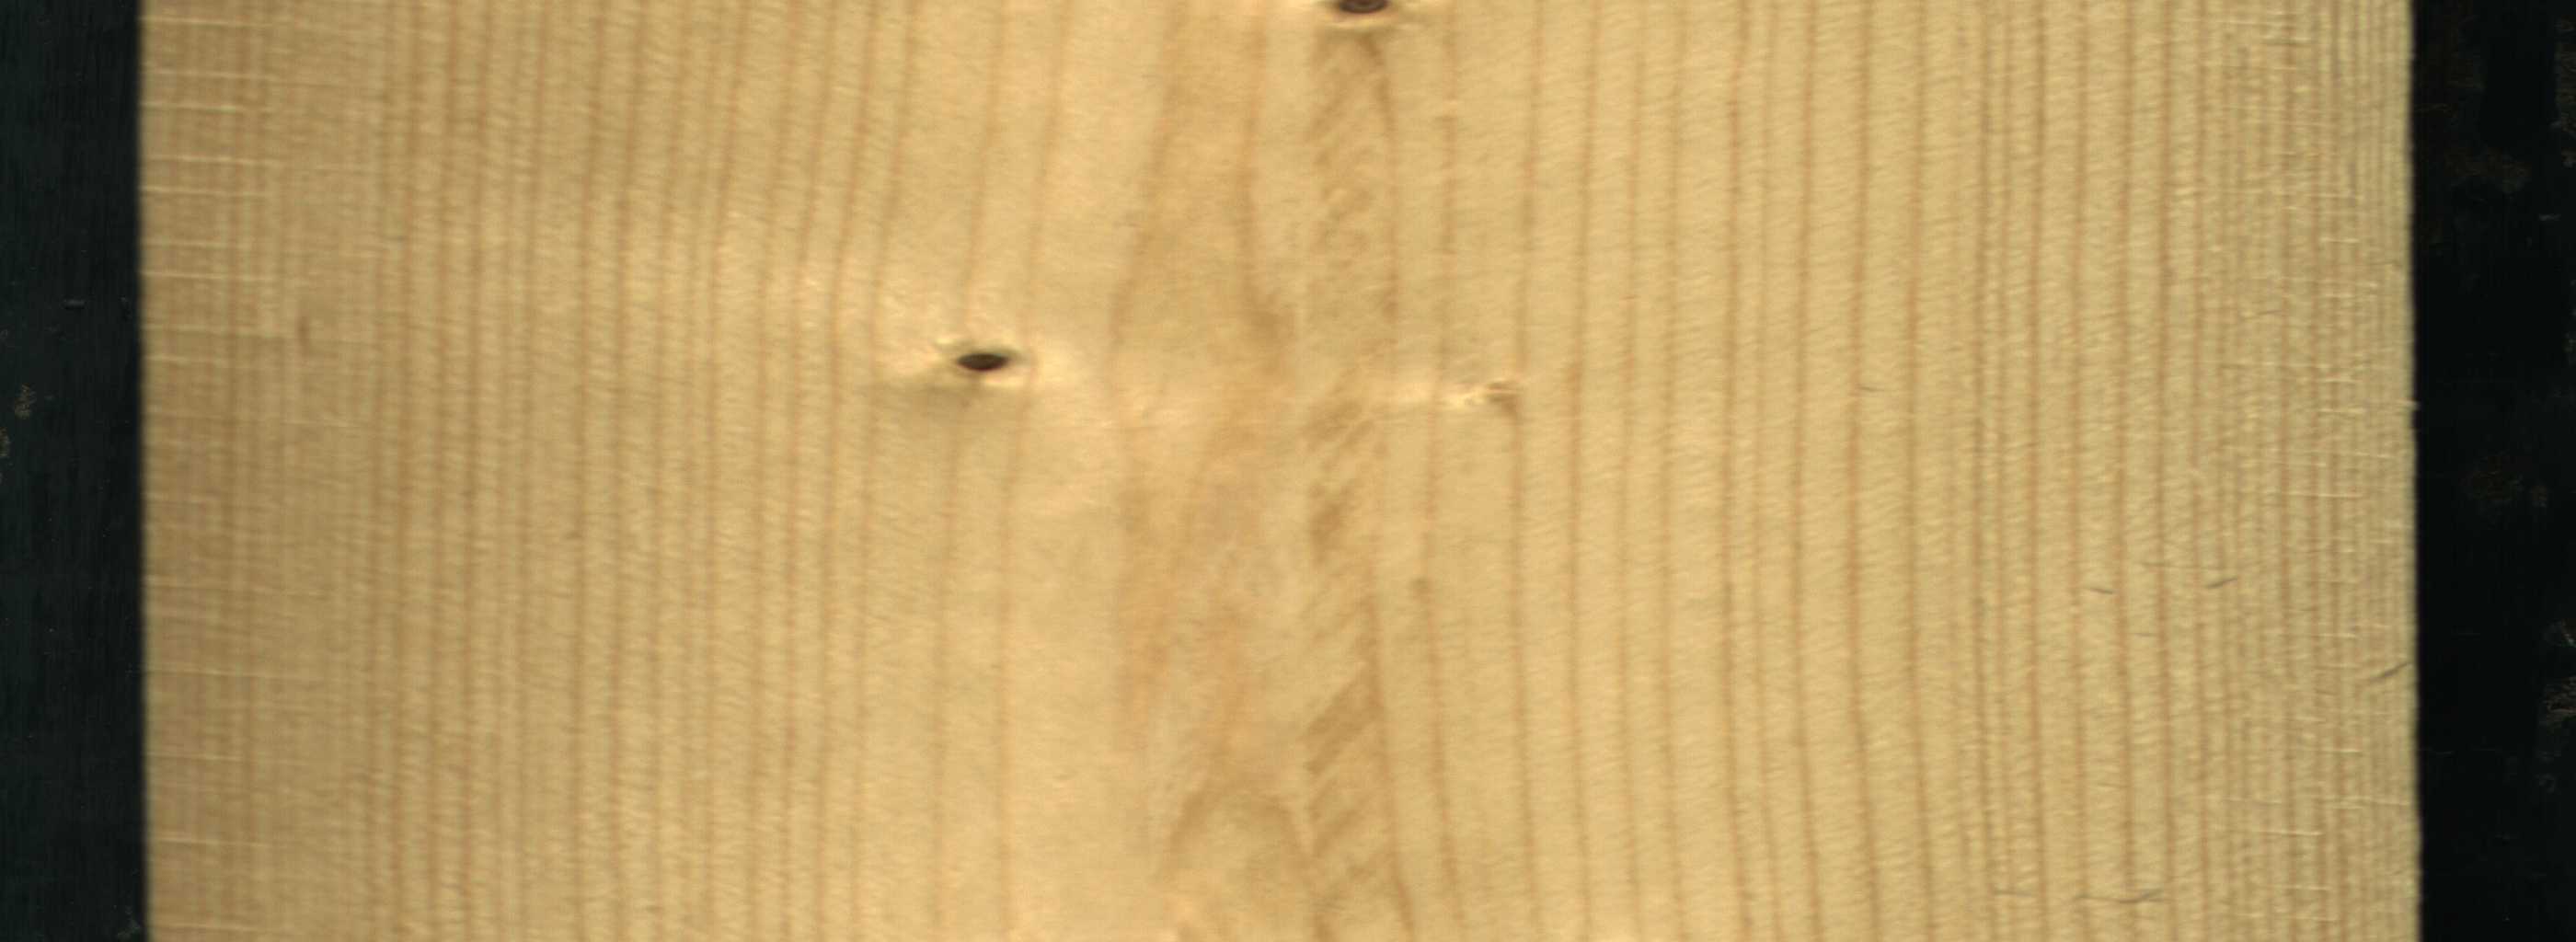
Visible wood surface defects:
Dead_Knot
Live_Knot